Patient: sex M, age 58
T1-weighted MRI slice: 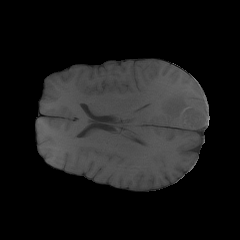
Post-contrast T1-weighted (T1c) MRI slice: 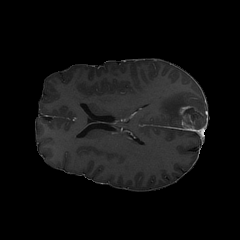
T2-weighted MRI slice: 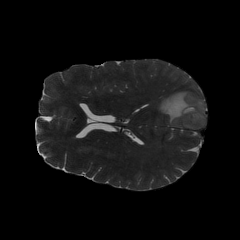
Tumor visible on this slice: yes
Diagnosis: Glioblastoma, IDH-wildtype
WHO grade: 4